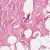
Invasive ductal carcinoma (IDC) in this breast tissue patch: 0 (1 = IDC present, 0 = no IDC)